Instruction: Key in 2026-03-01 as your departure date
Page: home
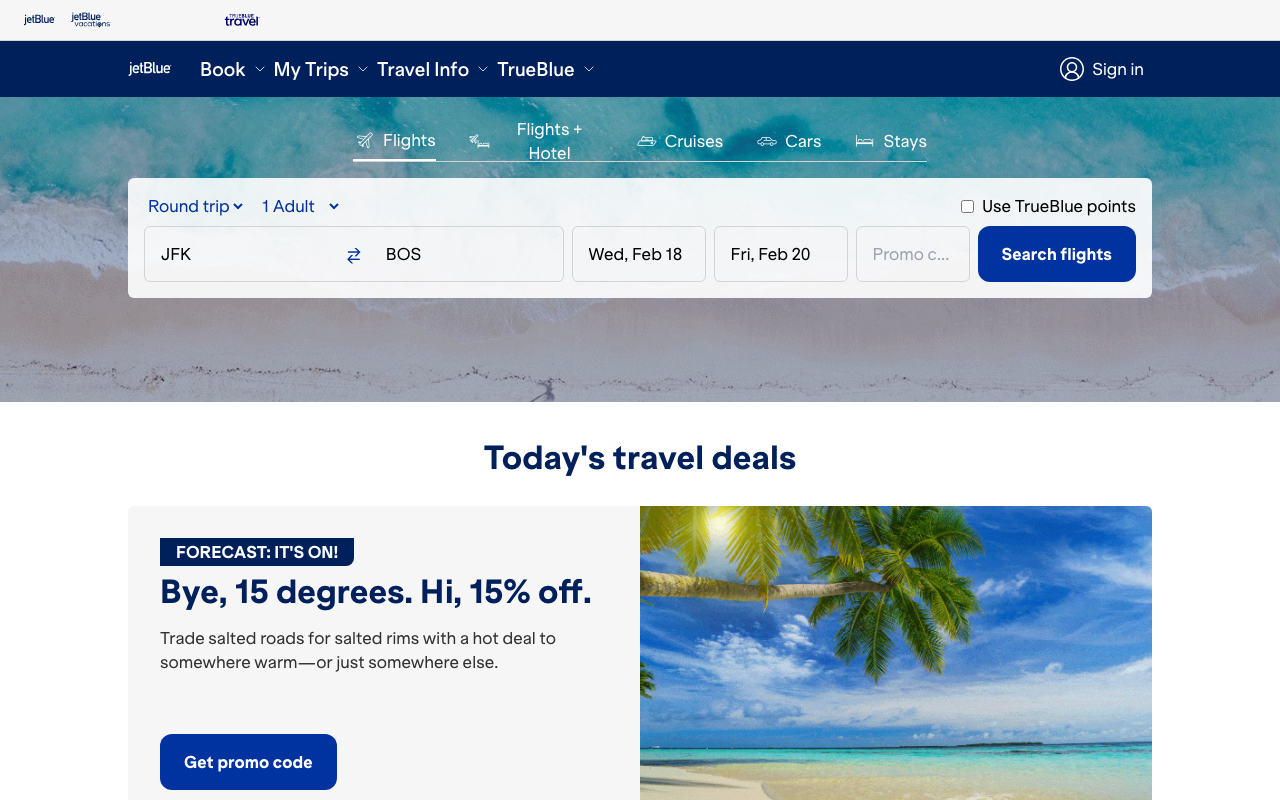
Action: type